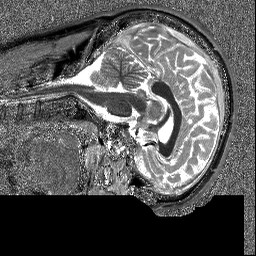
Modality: T1map
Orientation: sagittal
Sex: male